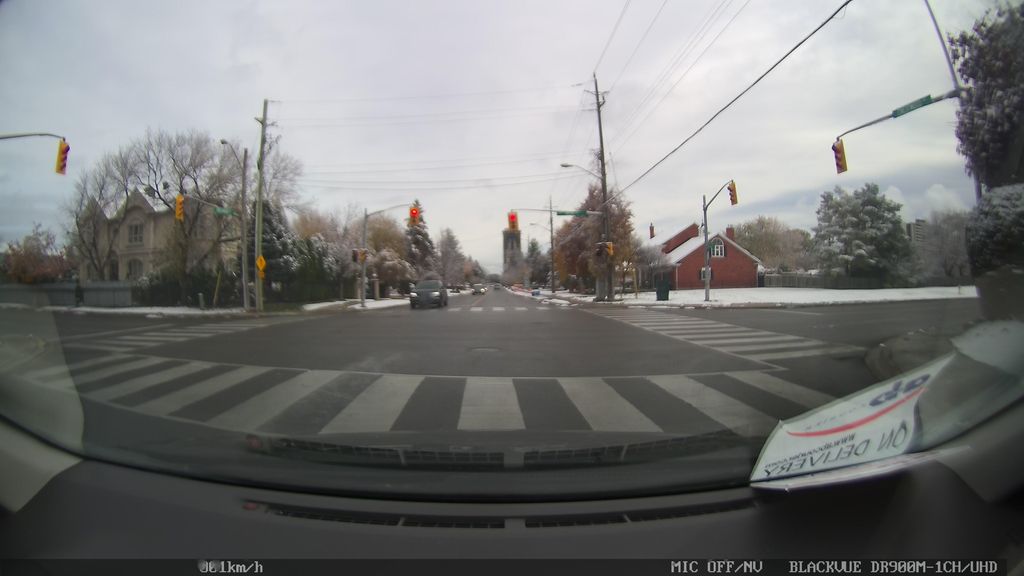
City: toronto